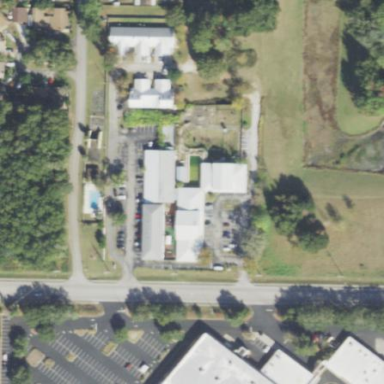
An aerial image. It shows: Commercial building.